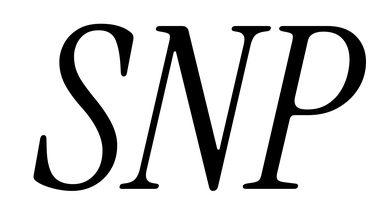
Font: InstrumentSerif-Italic